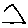
Label: triangle